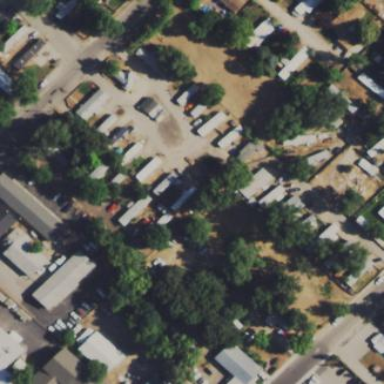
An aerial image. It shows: Residential area designated as trailer park.